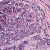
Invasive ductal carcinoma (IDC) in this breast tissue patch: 1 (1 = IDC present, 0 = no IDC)